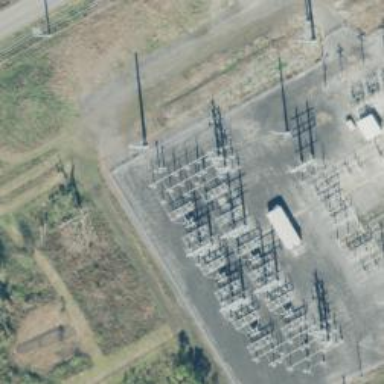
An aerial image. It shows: Switch for power supply.